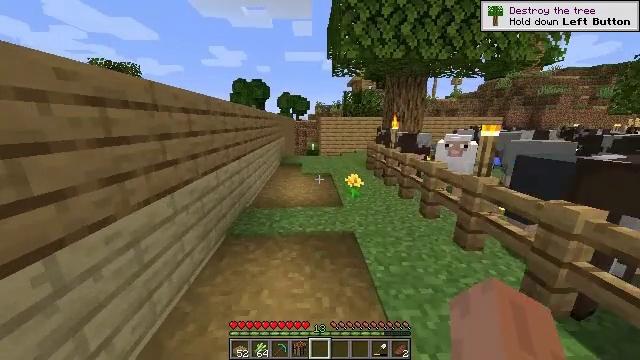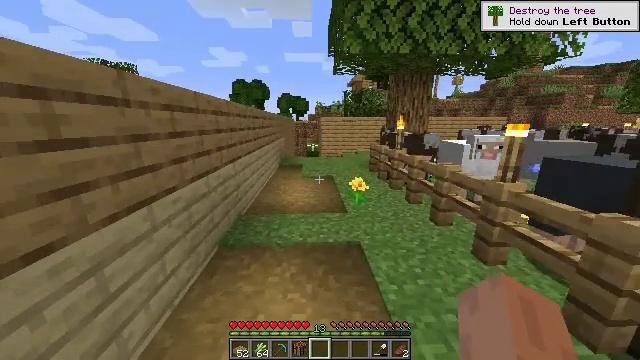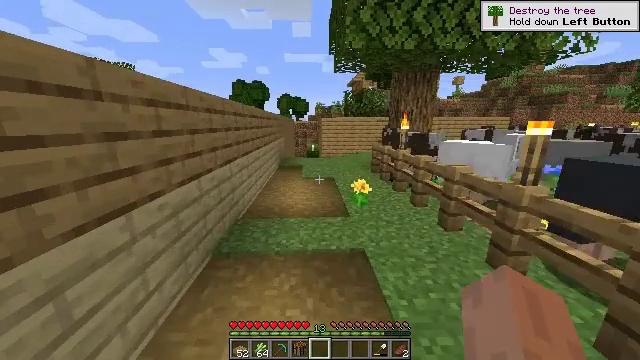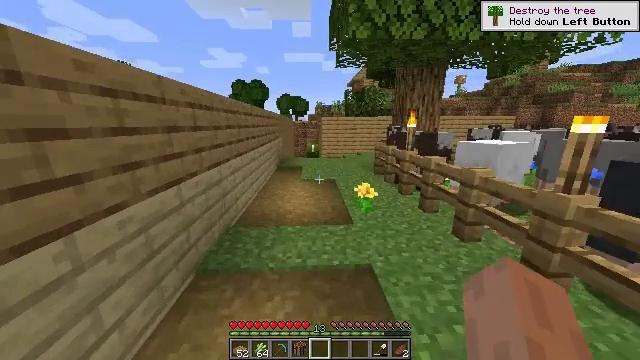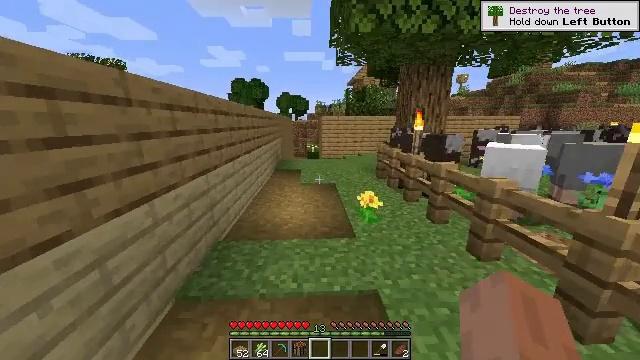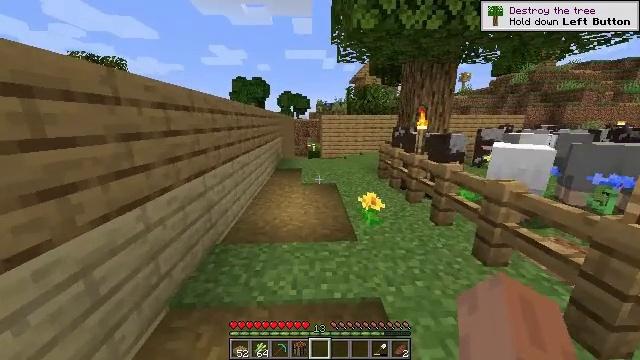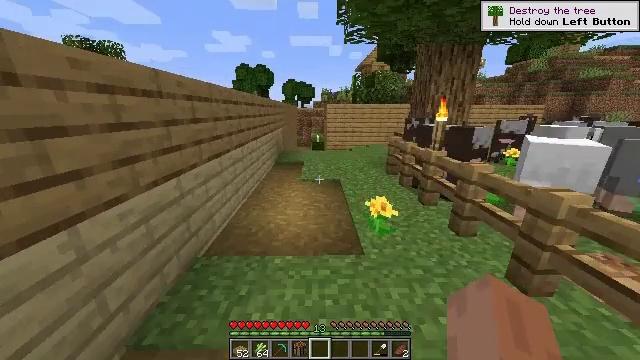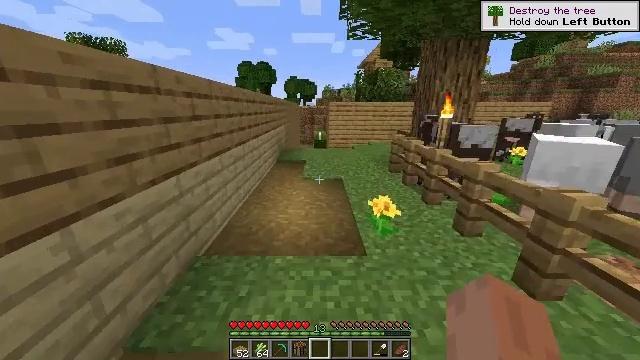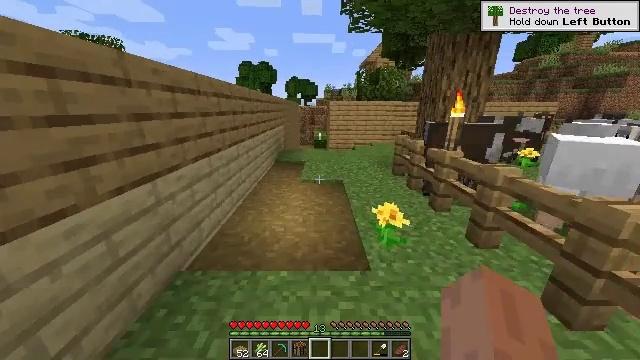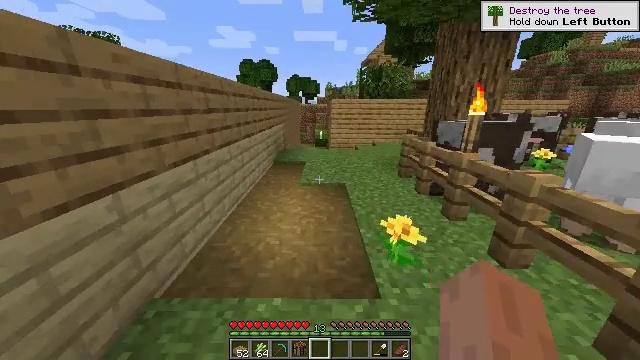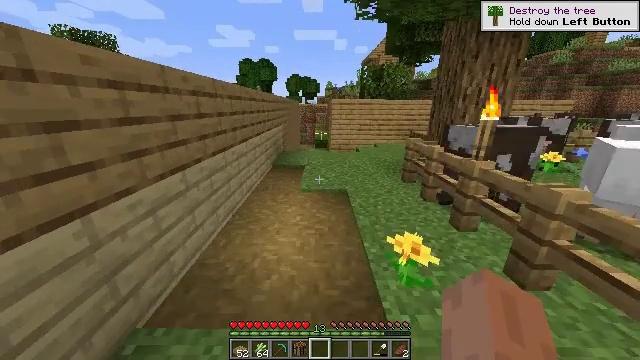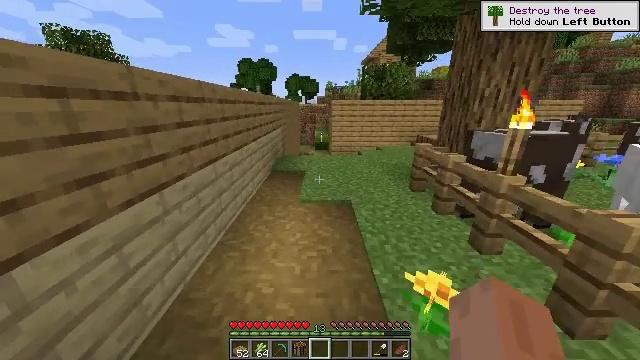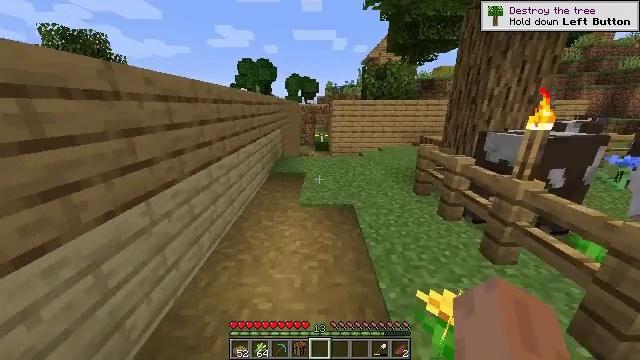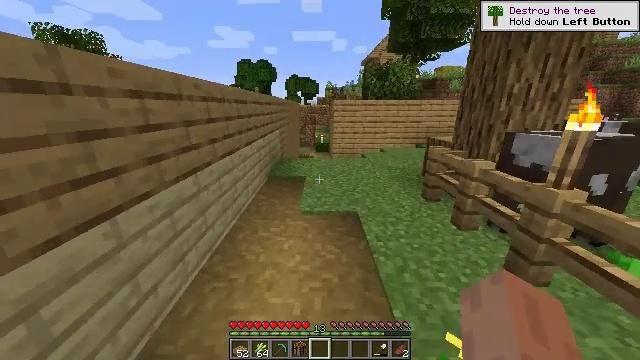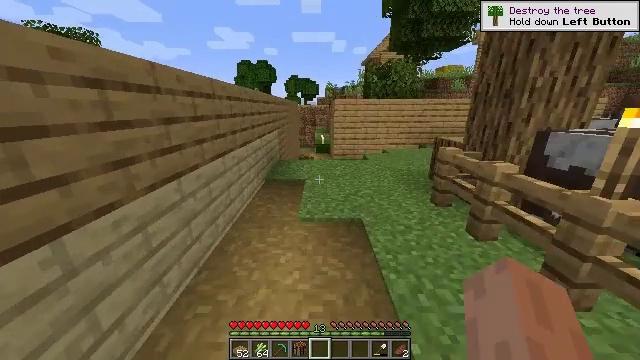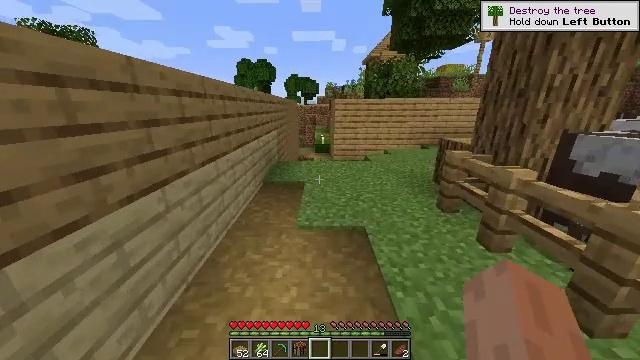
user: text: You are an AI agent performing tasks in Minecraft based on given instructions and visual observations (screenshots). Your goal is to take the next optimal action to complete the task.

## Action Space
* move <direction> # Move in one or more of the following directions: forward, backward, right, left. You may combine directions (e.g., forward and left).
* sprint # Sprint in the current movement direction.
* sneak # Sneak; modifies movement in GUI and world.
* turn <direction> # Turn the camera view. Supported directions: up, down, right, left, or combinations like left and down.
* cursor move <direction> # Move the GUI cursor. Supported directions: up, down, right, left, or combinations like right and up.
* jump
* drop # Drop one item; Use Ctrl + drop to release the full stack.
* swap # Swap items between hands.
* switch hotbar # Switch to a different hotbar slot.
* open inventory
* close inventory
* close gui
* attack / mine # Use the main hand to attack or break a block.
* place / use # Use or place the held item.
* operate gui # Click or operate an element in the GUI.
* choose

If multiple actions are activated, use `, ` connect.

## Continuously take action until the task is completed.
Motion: motion action
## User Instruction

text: Use the crafting table to craft a white carpet.
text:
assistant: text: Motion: move forward, sprint
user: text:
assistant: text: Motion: move forward, sprint
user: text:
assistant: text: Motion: move forward, sprint
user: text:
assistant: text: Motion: move forward, sprint
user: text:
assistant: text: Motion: move forward, sprint
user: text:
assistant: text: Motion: move forward, sprint, turn left and down
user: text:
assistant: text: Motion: move forward, sprint
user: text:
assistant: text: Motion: move forward, sprint
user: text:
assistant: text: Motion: move forward, sprint
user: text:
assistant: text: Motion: move forward, sprint
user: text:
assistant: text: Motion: move forward, sprint
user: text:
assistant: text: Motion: move forward, sprint
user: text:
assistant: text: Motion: move forward, sprint
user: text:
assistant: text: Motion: move forward, sprint
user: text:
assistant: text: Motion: move forward, sprint
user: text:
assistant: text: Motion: move forward, sprint
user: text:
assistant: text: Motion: move forward, sprint
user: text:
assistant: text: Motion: move forward, sprint
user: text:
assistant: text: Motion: move forward, sprint
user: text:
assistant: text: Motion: move forward, sprint
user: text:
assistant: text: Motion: move forward, sprint
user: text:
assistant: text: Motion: move forward, sprint
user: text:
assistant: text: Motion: move forward, sprint
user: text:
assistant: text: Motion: move forward, sprint
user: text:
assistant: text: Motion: move forward, sprint
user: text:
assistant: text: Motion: move forward, sprint
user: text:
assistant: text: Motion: move forward, sprint
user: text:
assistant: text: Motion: move forward, sprint
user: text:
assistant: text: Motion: move forward, sprint
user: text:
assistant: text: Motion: move forward, sprint